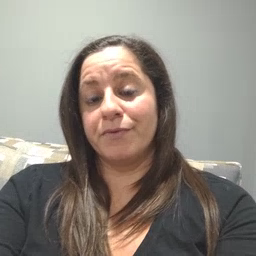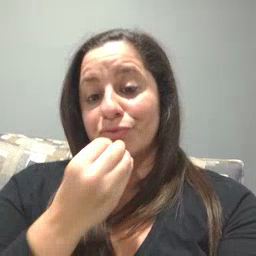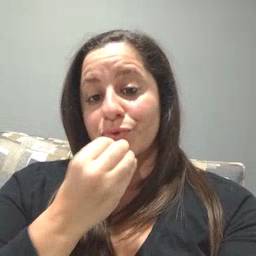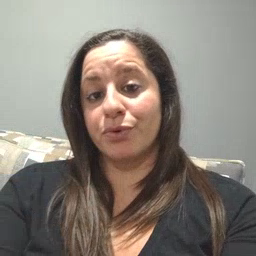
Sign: food